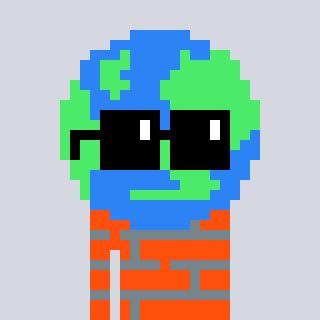
a pixel art character with square black sunglasses, a earth-shaped head and a orange-colored body on a cool background